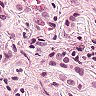
Metastatic tissue present: yes